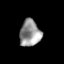
Tissue: lung
Cell type: Others
Senescence score: 0.2162
Nuclear area (px): 540
Mean DAPI intensity: 150.574